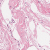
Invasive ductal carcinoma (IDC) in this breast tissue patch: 0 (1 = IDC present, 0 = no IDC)